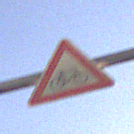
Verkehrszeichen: RadverkehrLinks
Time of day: SunriseSunset
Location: Outdoor (Urban)
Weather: PartlyCloudy
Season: Autumn
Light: Natural